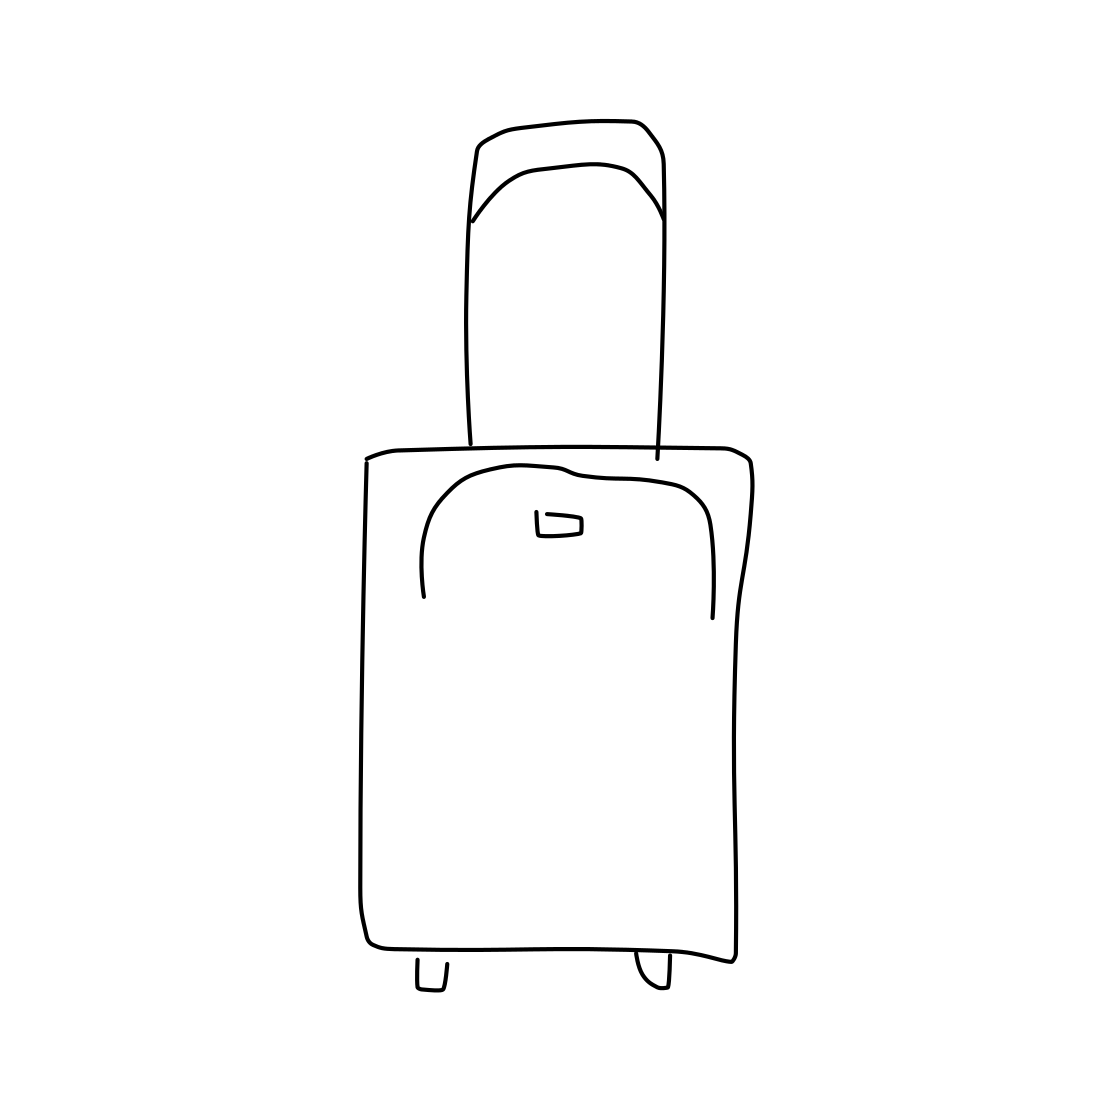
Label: suitcase